Question: I need help. I want to print pattern in already specified range let's say from 4 to 17 and to print the pattern for any user input in that range. Let's say the user wants to enter number 5. The pattern should look like this:

But I don't know how to limit range. I have used this code
'''
n = int(input('Enter number in range 4 to 17'))
for i in range(4, n+1, 1):
for j in range(4, i + 1):
print('*', end='')
print()
for i in range(n, 4, -1):
for j in range(4, i):
print('*', end='')
print()
'''
Any help would be appreciated.
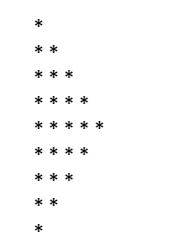
Answer: You can try this method
'''
n = int(input('Enter number in range 4 to 17: '))
if n>4 and n<17:
for i in range(n+1):
print("*"*i)
for j in range(n-1,0,-1):
print("*"*j)
'''
output
'''
Enter number in range 4 to 17: 5
*
**
***
****
*****
****
***
**
*
'''